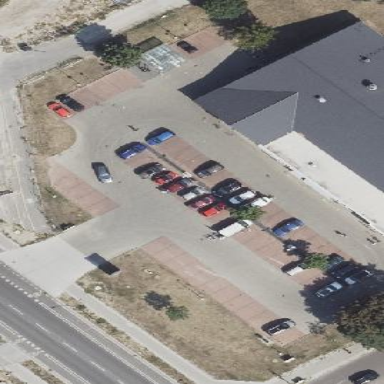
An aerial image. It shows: Parking aisle with sett surface.